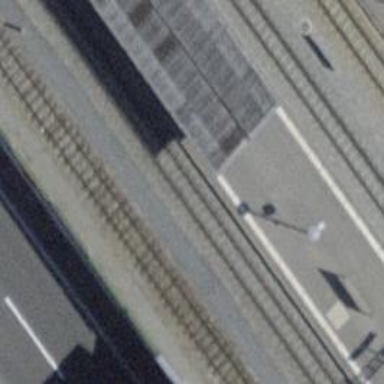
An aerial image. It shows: Close-up of railway platform edge.